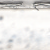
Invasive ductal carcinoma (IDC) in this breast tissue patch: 0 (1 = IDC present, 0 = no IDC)